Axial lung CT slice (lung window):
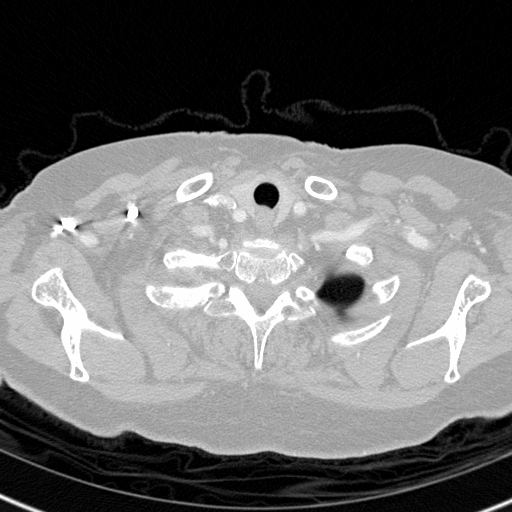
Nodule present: no